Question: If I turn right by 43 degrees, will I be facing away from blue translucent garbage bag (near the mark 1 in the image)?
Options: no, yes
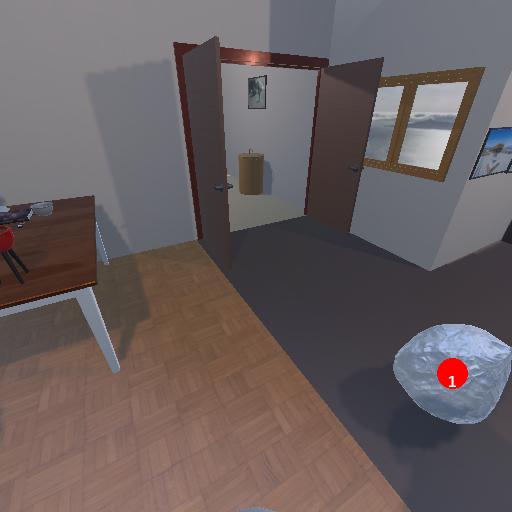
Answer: no